Field crop: maize
Growth stage: 2
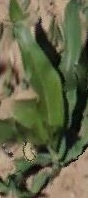
Species: maize